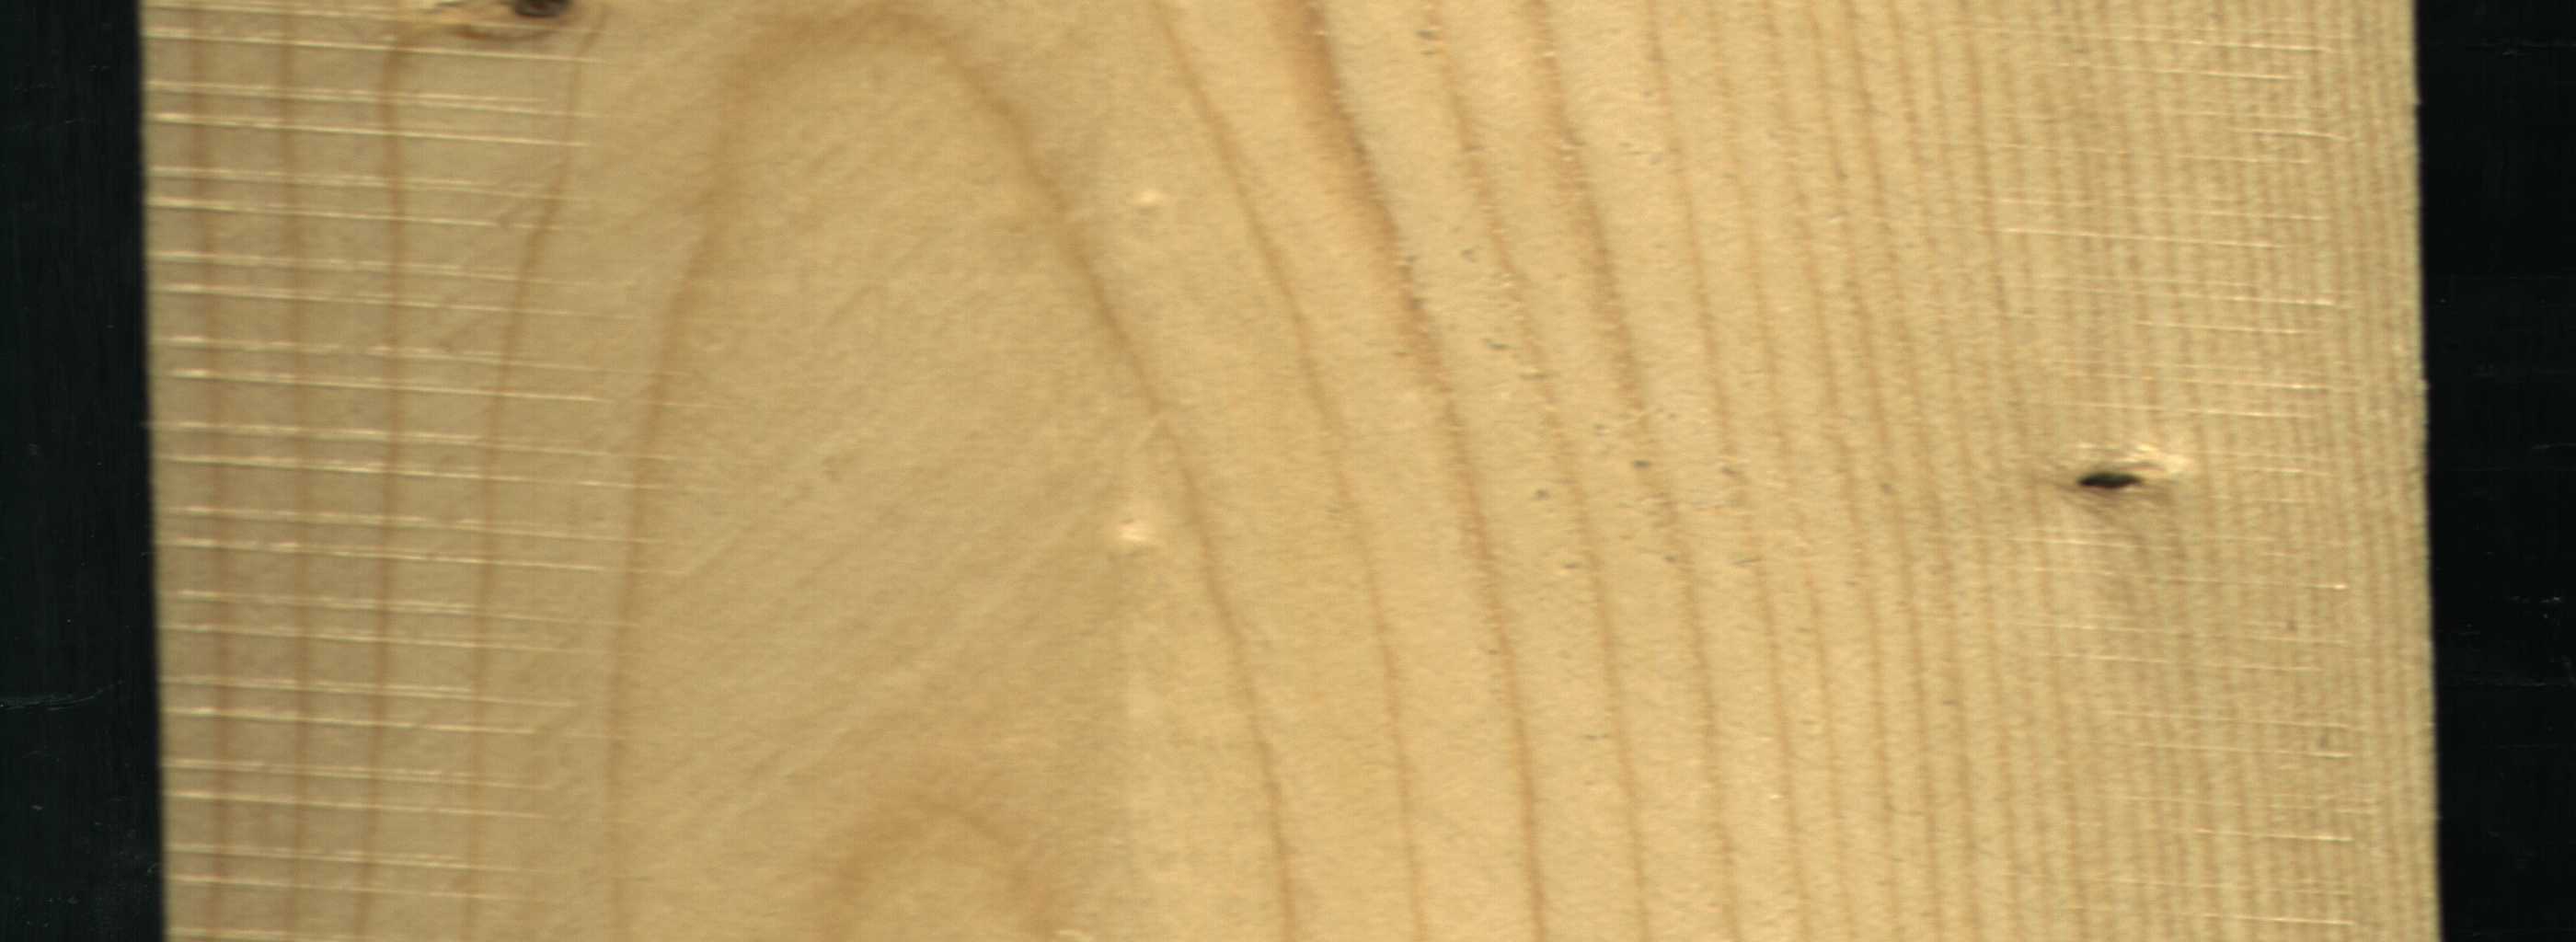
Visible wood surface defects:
Dead_Knot
Dead_Knot